Interaction volume radius: 10 \u00c5
Interaction volume height: 20 \u00c5
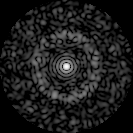
Disorder parameter: 0.8407